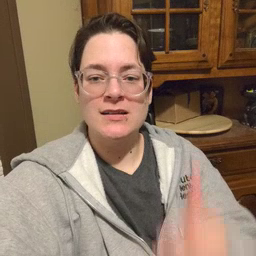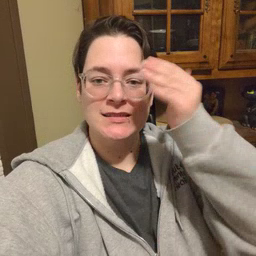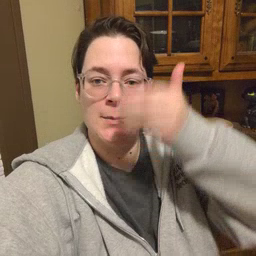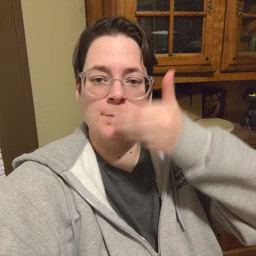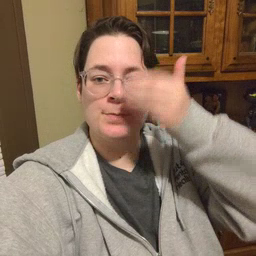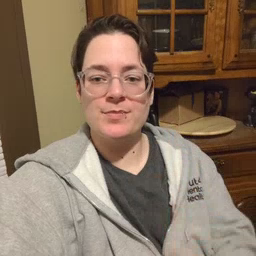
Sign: sleepy